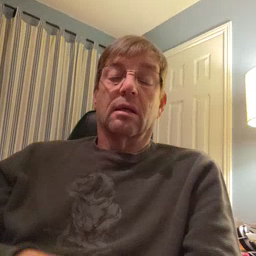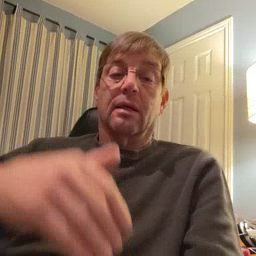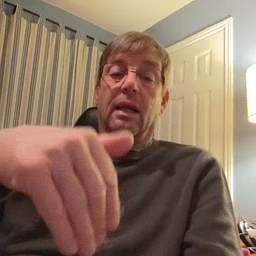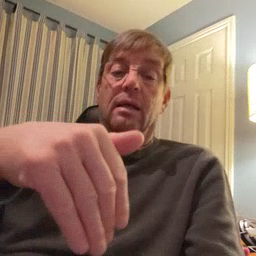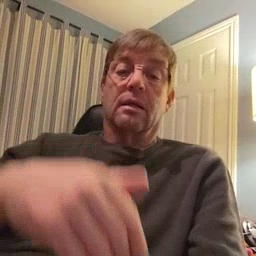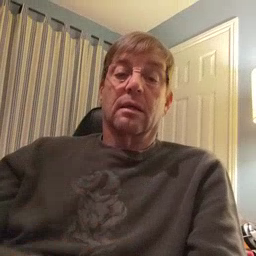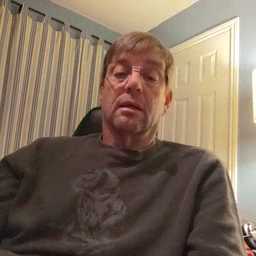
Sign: night